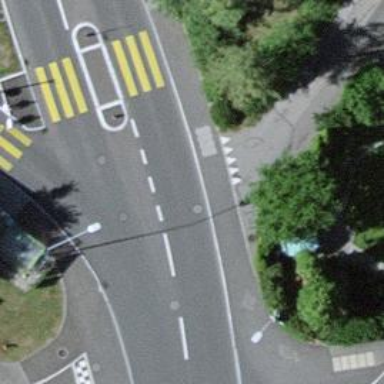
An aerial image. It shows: Road with "give way" sign.